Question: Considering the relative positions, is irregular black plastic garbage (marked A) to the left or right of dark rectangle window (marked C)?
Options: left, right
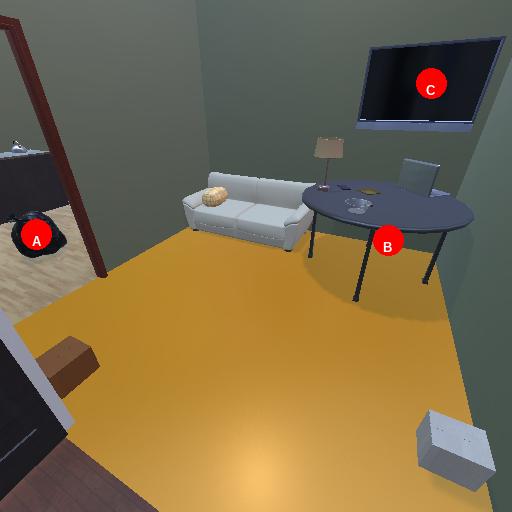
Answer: left